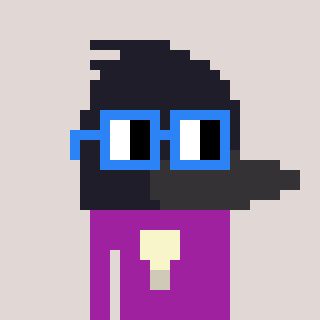
a pixel art character with square blue glasses, a raven-shaped head and a magenta-colored body on a warm background